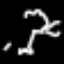
Label: frog